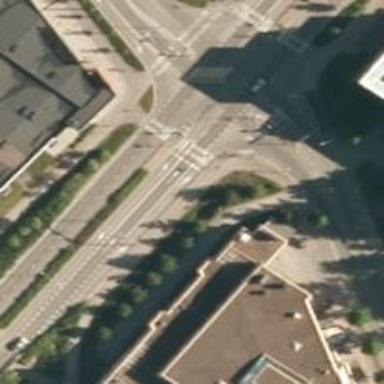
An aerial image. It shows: Crossing on asphalt cycleway.